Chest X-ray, AP view. Patient: 52 years old, sex F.
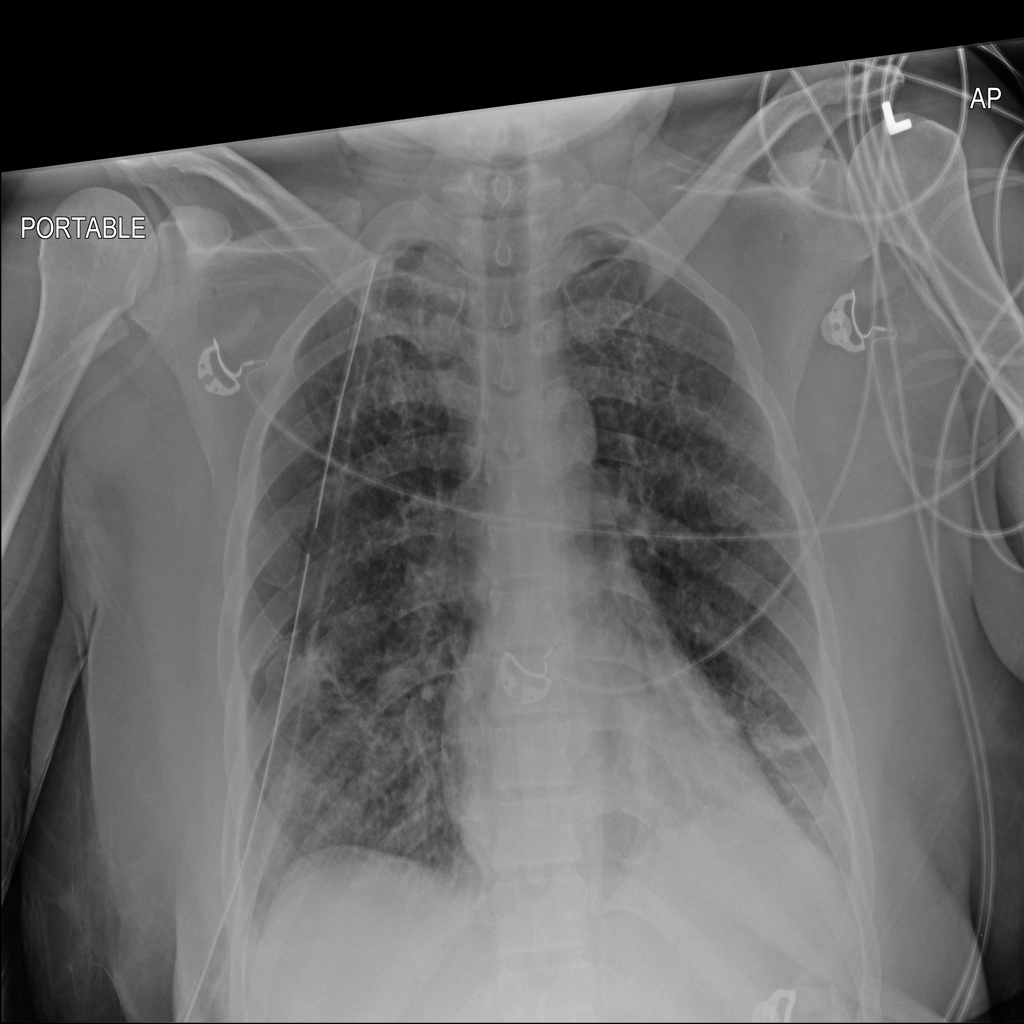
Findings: Atelectasis